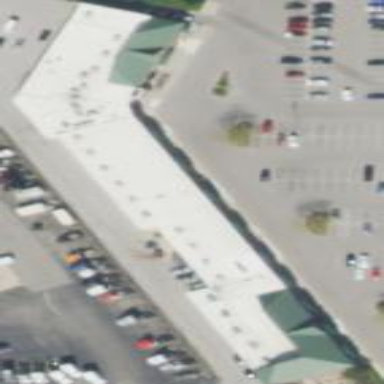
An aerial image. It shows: Retail building.